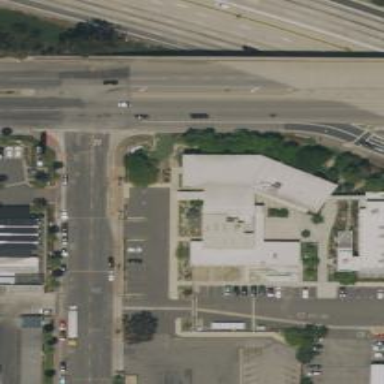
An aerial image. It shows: Commercial building.